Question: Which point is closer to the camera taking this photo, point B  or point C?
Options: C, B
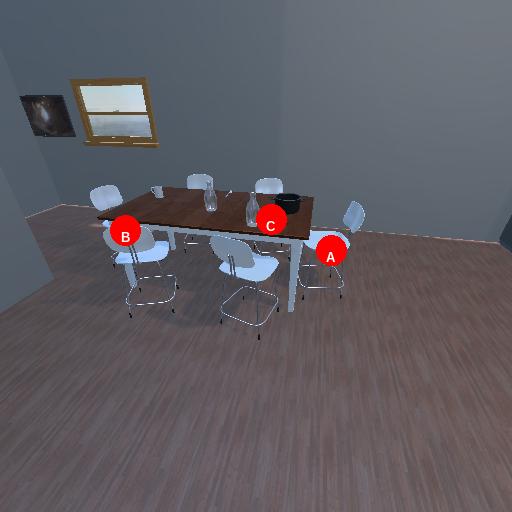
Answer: C